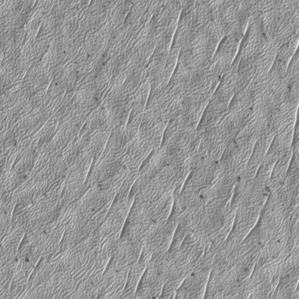
Label: frost